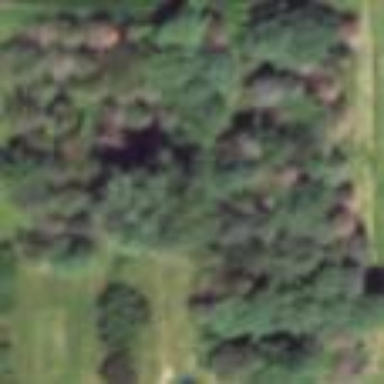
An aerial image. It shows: Area of evergreen woodland.